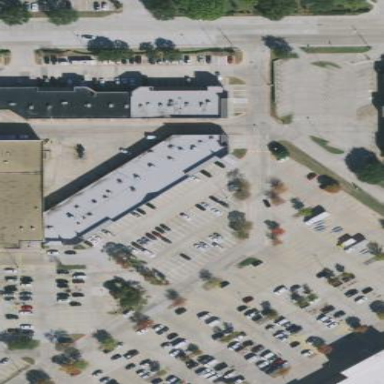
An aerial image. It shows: Retail building.